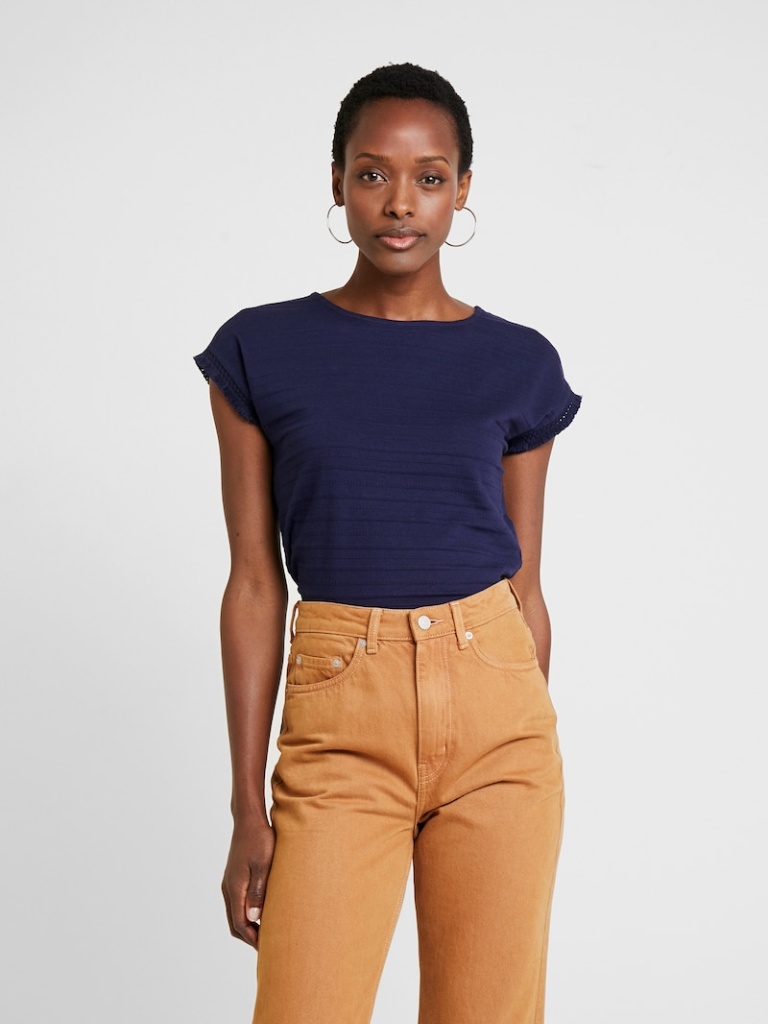
cotton tight short sleeve hip length Fully Tucked in crew t-shirt